【题型】解答题　【知识点】平面几何　【难度】hard
在$\triangle ABC$中，$AB=4,BC=2$，以$B$为圆心，$BC$为半径作弧，分别与边$AC,AB$交于点$D,E$。\\[6pt]
(1) 如图，点$F$是边$BC$的中点，联结$DF$，当$AB \parallel DF$时，\\[6pt]

\noindent
$^{\textcircled{1}}$ 求$\tan\angle ACB$的值；\\[6pt]
\noindent
$^{\textcircled{2}}$ 将弧$CD$沿直线$DF$翻折，翻折后的弧所在的圆的圆心为点$P$，求$P$到直线$BC$的距离；\\[6pt]
(2) 如图，射线$ED$与射线$BC$相交于点$G$，联结$BD$，当$\triangle AED$与$\triangle BDG$相似时，求$DG$的长。

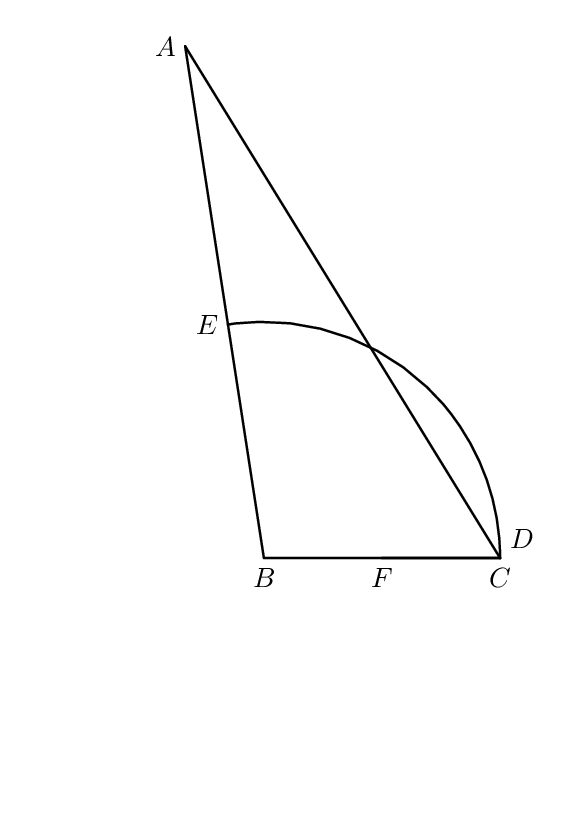
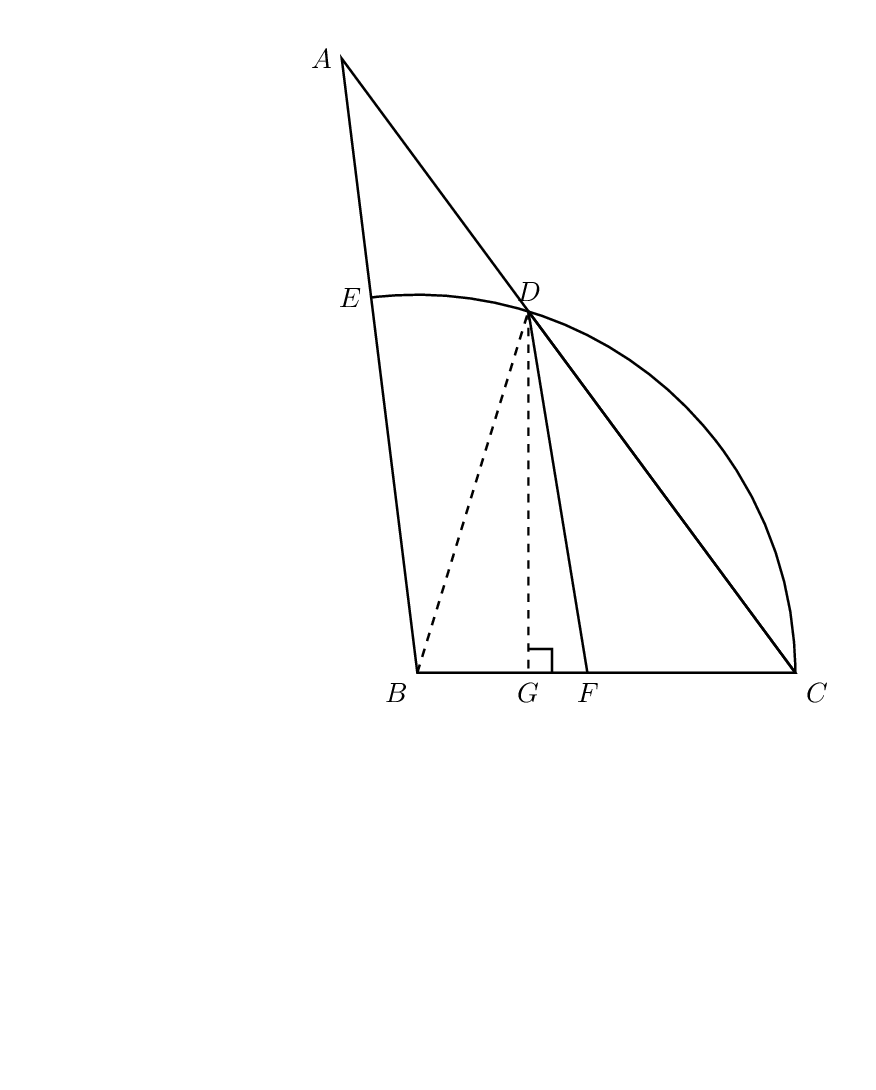
【解答】
\noindent
【详解】（1）解：连接$DB$，过点$D$作$DG \perp BF$于点$G$，\\[6pt]

\noindent
$\because AB \parallel DF$，\\
$\therefore \triangle CFD \backsim \triangle CBA$，\\
$\therefore \dfrac{CF}{CB} = \dfrac{DF}{AB}$，\\
$\because AB=4, BC=2$，点$F$是边$BC$的中点，\\
$\therefore DF = \dfrac{1}{2}AB = 2$，$BF=FC=1$，$BD=BC=2$，\\
$\therefore DB=DF$，\\
$\because DG \perp BF$，\\
$\therefore BG=FG=\dfrac{1}{2}$，\\
$\therefore DG = \sqrt{DF^2 - FG^2} = \dfrac{\sqrt{15}}{2}$，$\cos \angle DFB = \dfrac{FG}{DF} = \dfrac{\dfrac{1}{2}}{2} = \dfrac{1}{4}$，$CG=CF+FG=\dfrac{3}{2}$，\\
$\therefore \tan \angle ACB = \dfrac{DG}{CG} = \dfrac{\dfrac{\sqrt{15}}{2}}{\dfrac{3}{2}} = \dfrac{\sqrt{15}}{3}$；\\[6pt]
\noindent
$^{\textcircled{2}}$ 过点$B$作关于$DF$对称点，即为点$P$，过点$P$作$PK \perp BC$于点$K$，过点$T$作$TR \perp BC$于点$R$，则$TR \parallel PK$，\\

由翻折得$DF \perp PB$，点$T$为$BP$中点，\\
$\because TR \parallel PK$，\\
$\therefore \triangle BTR \backsim \triangle BPK$，\\
$\therefore \dfrac{TR}{PK} = \dfrac{BT}{BP} = \dfrac{1}{2}$，\\
$\therefore PK = 2TR$，\\
$\because \cos \angle DFB = \dfrac{FT}{BF} = \dfrac{FR}{FT} = \dfrac{1}{4}$，$BF=1$，\\
$\therefore FT = \dfrac{1}{4}$，\\
$\therefore FR = \dfrac{1}{16}$，\\
$\therefore TR = \sqrt{FT^2 - FR^2} = \dfrac{\sqrt{15}}{16}$，\\
$\therefore PK = 2TR = \dfrac{\sqrt{15}}{8}$，\\
$\therefore P$到直线$BC$的距离为$\dfrac{\sqrt{15}}{8}$；\\[6pt]
\noindent
（2）解：$\because BD=BE$，\\
$\therefore \angle BDE = \angle BED$，\\
$\therefore \angle AED = \angle BDG$，\\
$\therefore$ 当$\triangle AED$与$\triangle BDG$相似时，\\
$^{\textcircled{1}}$ $\angle A = \angle G$，$\angle 1 = \angle 3$，如图：\\

$\because \angle ABC = \angle GBE$，$BC=BE$，\\
$\therefore \triangle ABC \cong \triangle GBE \ (\text{AAS})$，\\
$\therefore BA=BG=4$，\\
$\because BC=2$，\\
$\therefore CG=2$，\\
$\because \angle 1 = \angle 2$，$\angle 1 = \angle 3$，\\
$\therefore \angle 2 = \angle 3$，\\
$\because \angle G = \angle G$，\\
$\therefore \triangle GDC \backsim \triangle GBD$，\\
$\therefore \dfrac{GD}{GB} = \dfrac{GC}{GD}$，\\
$\therefore \dfrac{GD}{4} = \dfrac{2}{GD}$，\\
$\therefore GD = 2\sqrt{2} \ (\text{舍负})$；\\[6pt]
\noindent
$^{\textcircled{2}}$ 当$\angle 3 = \angle A$，$\angle 1 = \angle G$时，过$D$作$DN \perp BC$于点$N$，\\

$\because \angle BCD = \angle ACB$，\\
$\therefore \triangle BCD \backsim \triangle ACB$，\\
$\therefore \dfrac{BC}{AC} = \dfrac{CD}{BC} = \dfrac{BD}{AB}$，\\
$\therefore \dfrac{2}{AC} = \dfrac{CD}{2} = \dfrac{2}{4}$，\\
$\therefore CD=1$，\\
$\because \angle 1 = \angle G$，$\angle 1 = \angle 2$，\\
$\therefore \angle 2 = \angle G$，\\
$\therefore CG=CD=1$，\\
设$CN=x$，则$BN=2-x$，\\
由勾股定理得：$BD^2 - BN^2 = CD^2 - CN^2$，\\
$\therefore 2^2 - (2-x)^2 = 1^2 - x^2$，\\
解得：$x = \dfrac{1}{4}$，\\
$\therefore DN^2 = DC^2 - CN^2 = \dfrac{15}{16}$，\\
$\therefore DG = \sqrt{DN^2 + NG^2} = \sqrt{\dfrac{15}{16} + \left(1+\dfrac{1}{4}\right)^2} = \dfrac{\sqrt{10}}{2}$，\\[6pt]
\noindent
综上所述：当$\triangle AED$与$\triangle BDG$相似时，$DG$的长为$2\sqrt{2}$或$\dfrac{\sqrt{10}}{2}$。
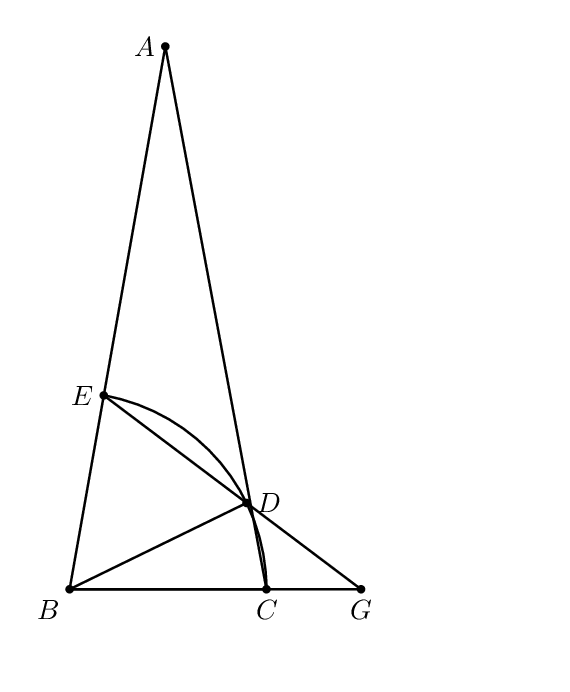
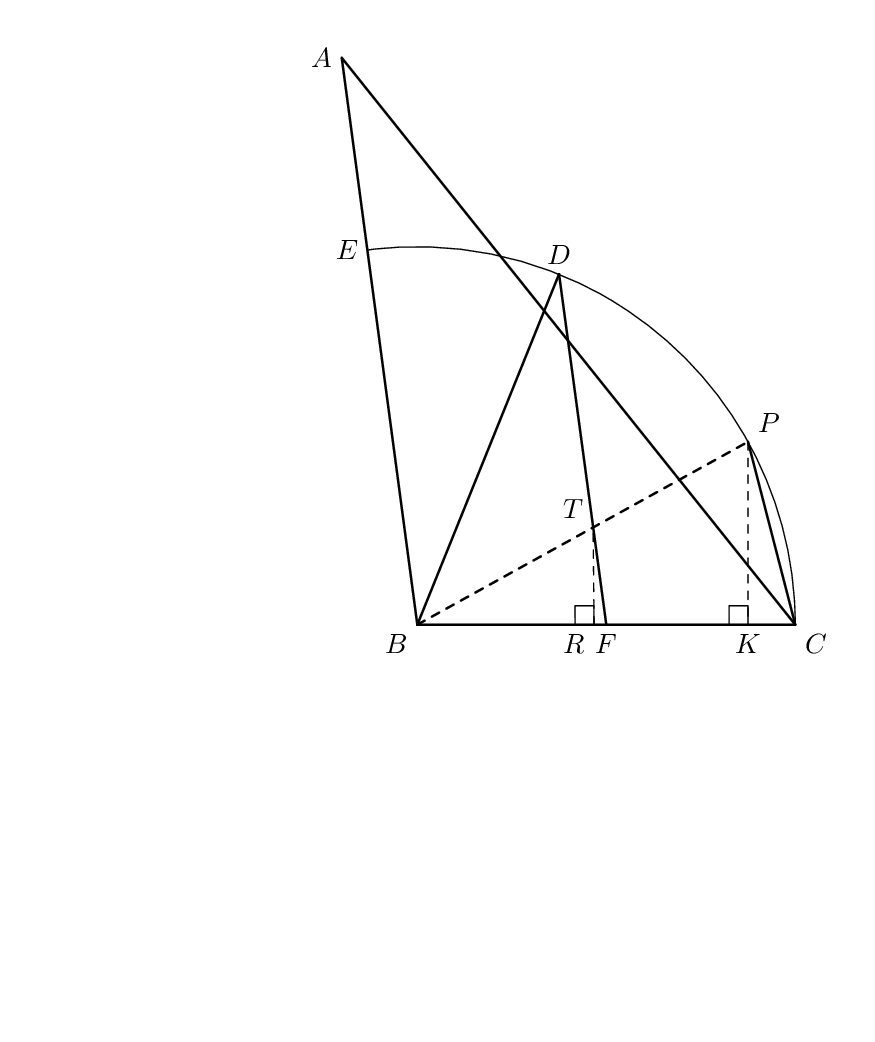
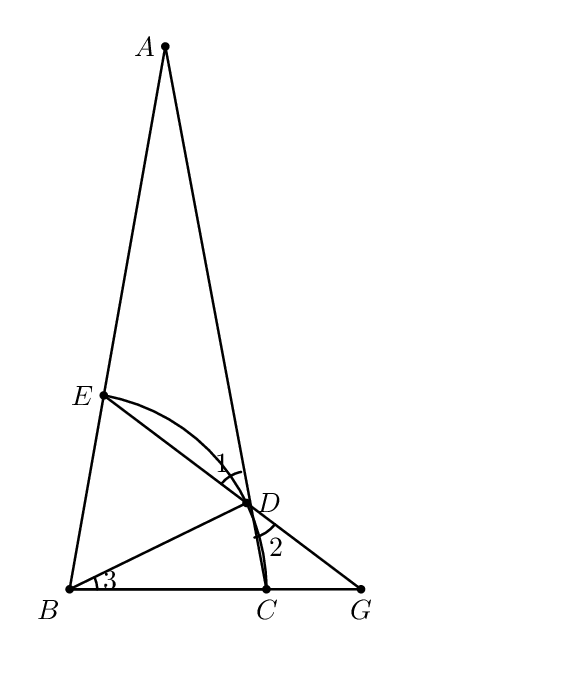
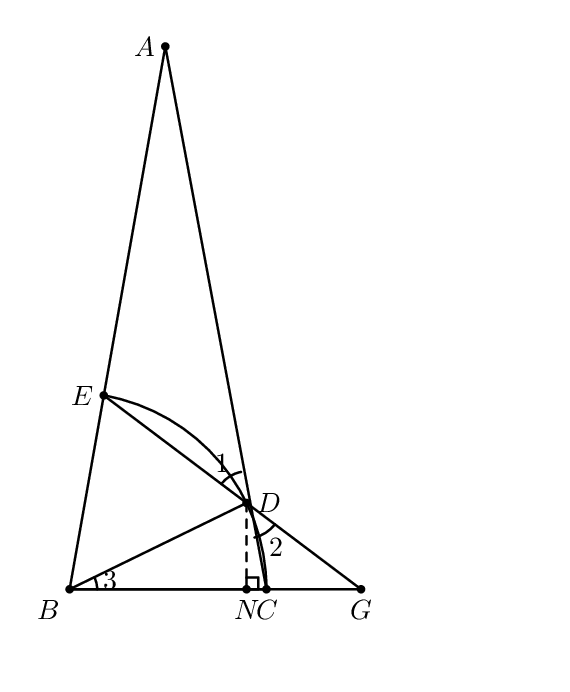